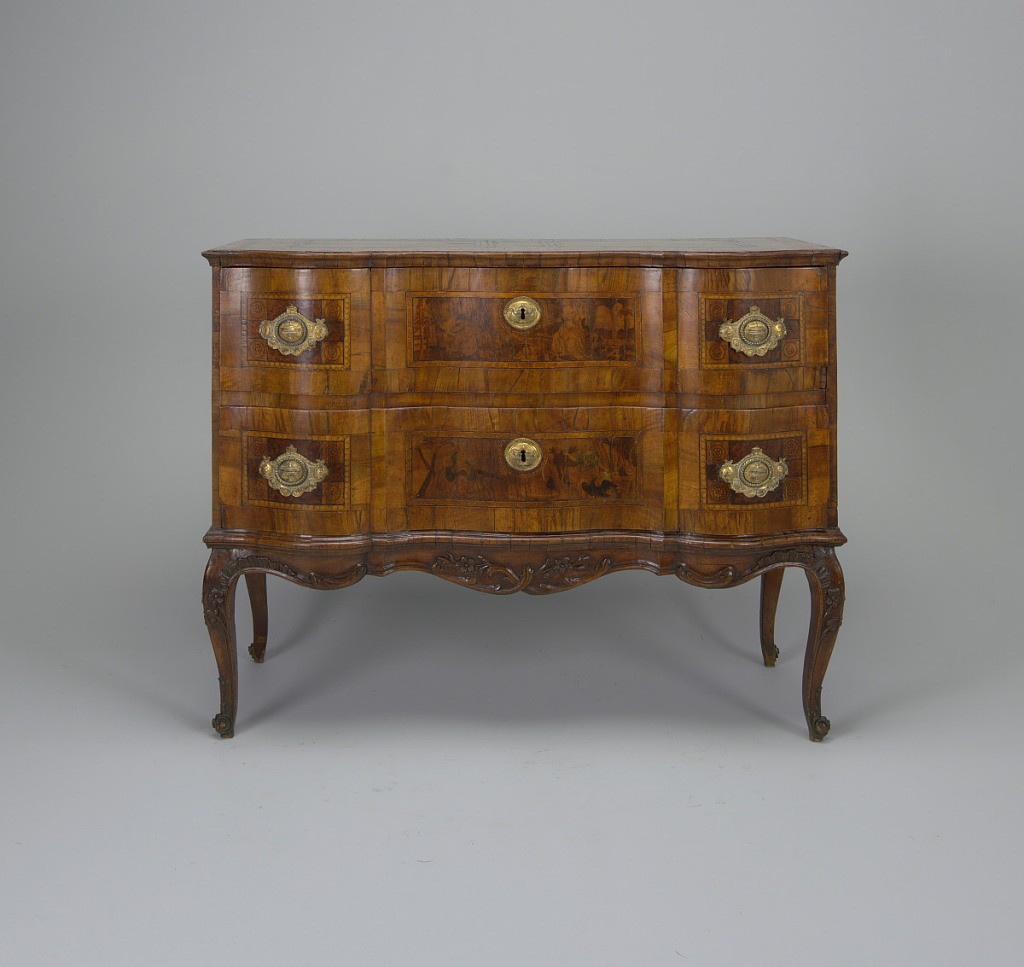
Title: Commode
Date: late 18th century
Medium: Walnut
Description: Large two-drawered chest on cabriole legs, light mahogany in color. On right and lift sides, painted scenes of a horseman. In center of each drawer, a vignette of two ladies of vanity. Bronze mounts.